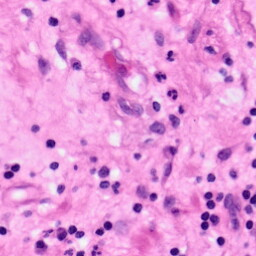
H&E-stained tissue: Pancreatic